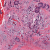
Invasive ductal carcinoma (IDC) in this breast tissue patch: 1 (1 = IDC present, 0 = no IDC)